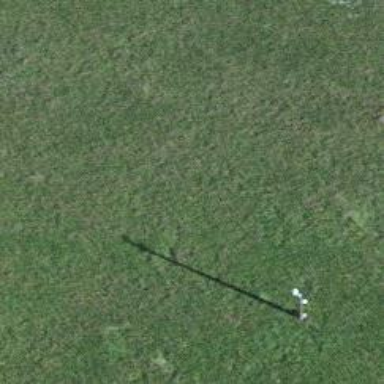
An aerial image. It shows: Minor power line.